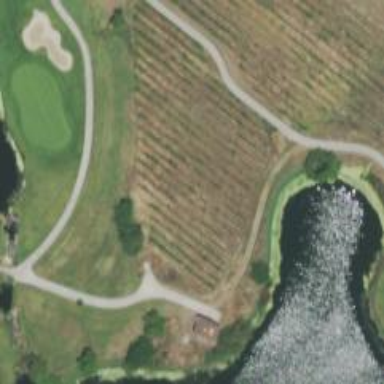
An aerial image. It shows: This footway belongs to the Eagle Vines Golf Course.